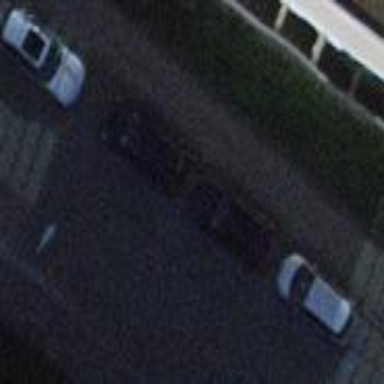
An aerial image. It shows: Parking lane.